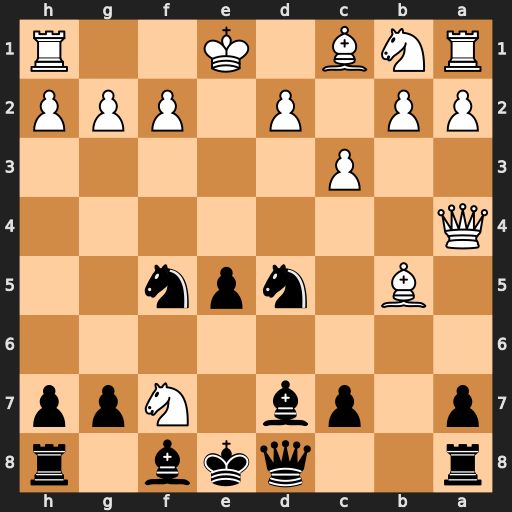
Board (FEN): r2qkb1r/p1pb1Npp/8/1B1npn2/Q7/2P5/PP1P1PPP/RNB1K2R
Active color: b
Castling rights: KQkq
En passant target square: -
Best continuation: Bxb5 Qxb5+ Kxf7